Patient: sex M, age 74
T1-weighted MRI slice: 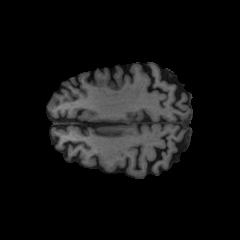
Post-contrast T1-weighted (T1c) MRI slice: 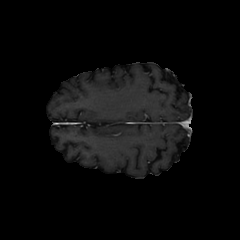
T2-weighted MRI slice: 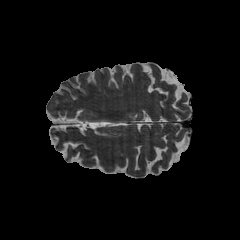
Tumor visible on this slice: no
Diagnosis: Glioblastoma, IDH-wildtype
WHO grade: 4